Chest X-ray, PA view. Patient: 38 years old, sex F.
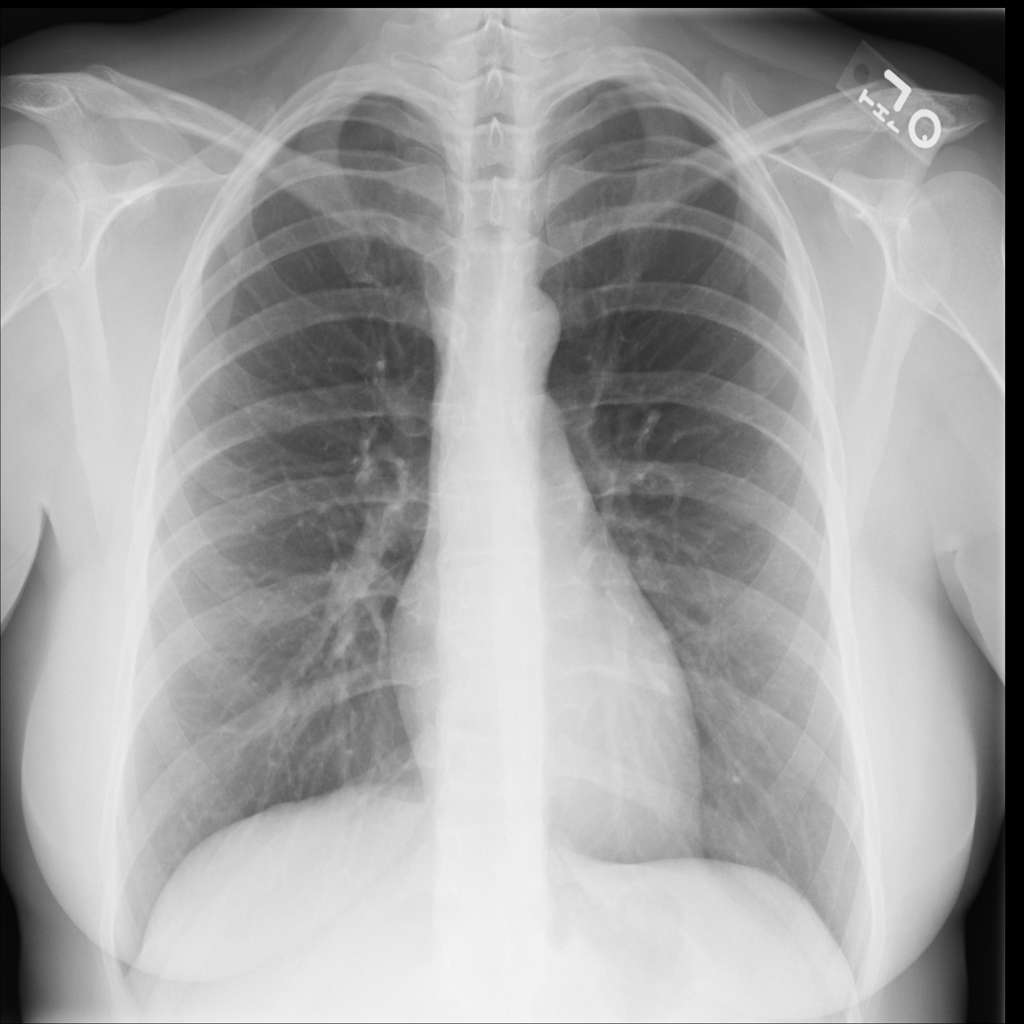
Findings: No Finding